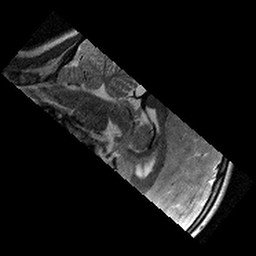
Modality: T2w
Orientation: sagittal
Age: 11
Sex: female
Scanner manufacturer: siemens
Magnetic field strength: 3 T
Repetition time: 9.23 s
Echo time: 0.067 s